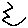
Label: zigzag